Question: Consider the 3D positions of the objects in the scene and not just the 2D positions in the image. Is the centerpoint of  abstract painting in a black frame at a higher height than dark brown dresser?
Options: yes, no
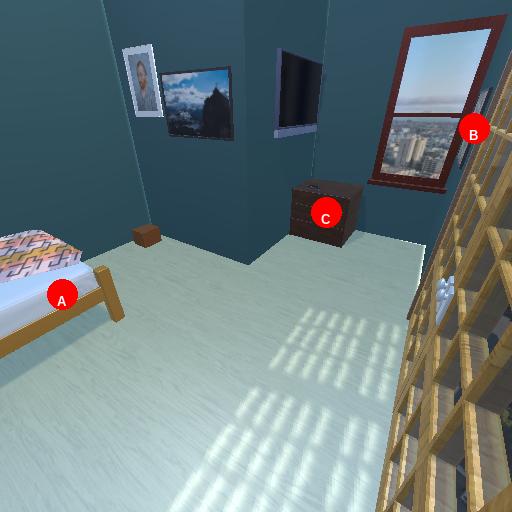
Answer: yes